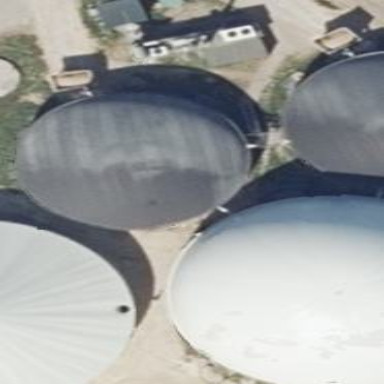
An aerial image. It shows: Silo.